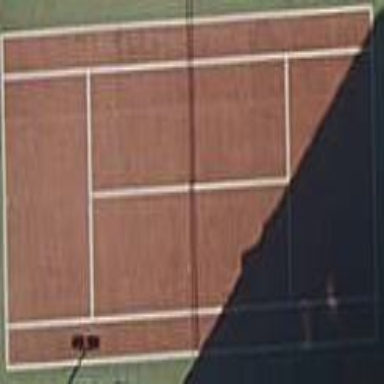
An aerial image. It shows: Tennis court on pitch.